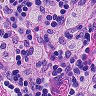
Metastatic tissue present: no